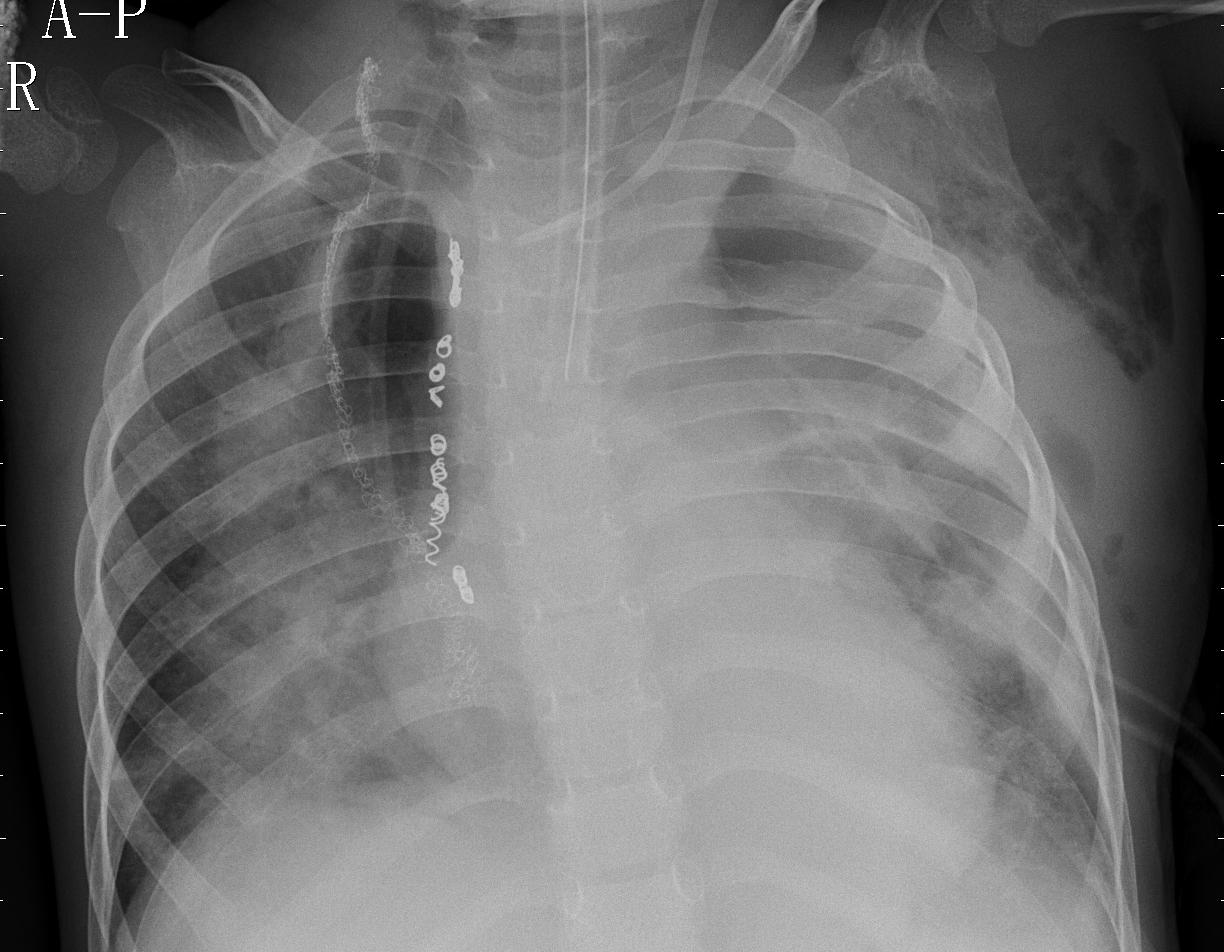
Diagnosis: PNEUMONIA